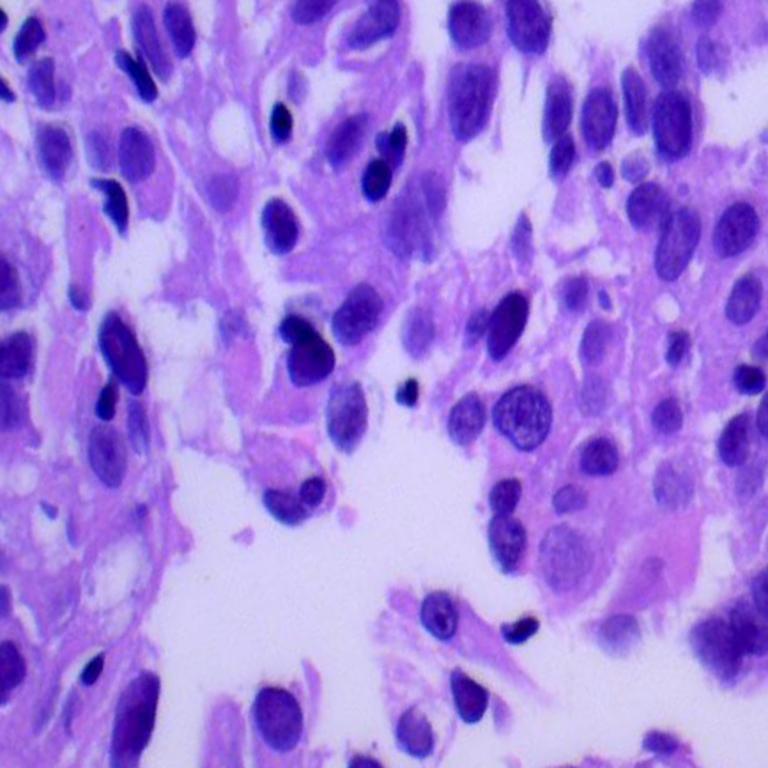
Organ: lung
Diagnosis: adenocarcinomas